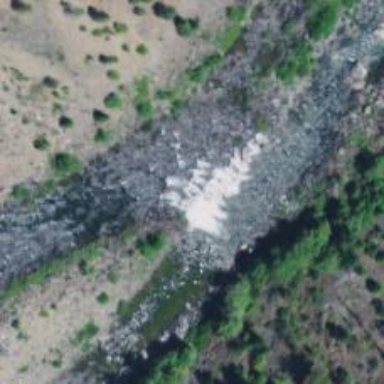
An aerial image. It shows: Scene featuring rapids in waterway.